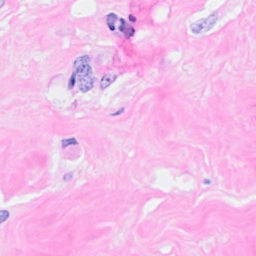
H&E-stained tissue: Breast